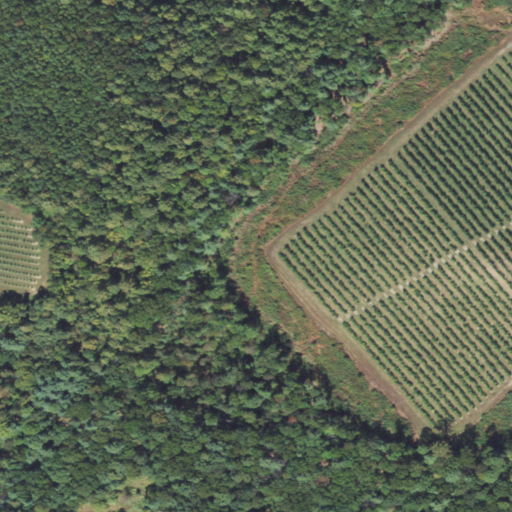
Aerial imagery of mountain in Pennsylvania named Wolfpit Hill containing deciduous forest, cultivated crops, mixed forest, pasture, and grassland